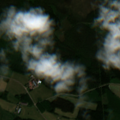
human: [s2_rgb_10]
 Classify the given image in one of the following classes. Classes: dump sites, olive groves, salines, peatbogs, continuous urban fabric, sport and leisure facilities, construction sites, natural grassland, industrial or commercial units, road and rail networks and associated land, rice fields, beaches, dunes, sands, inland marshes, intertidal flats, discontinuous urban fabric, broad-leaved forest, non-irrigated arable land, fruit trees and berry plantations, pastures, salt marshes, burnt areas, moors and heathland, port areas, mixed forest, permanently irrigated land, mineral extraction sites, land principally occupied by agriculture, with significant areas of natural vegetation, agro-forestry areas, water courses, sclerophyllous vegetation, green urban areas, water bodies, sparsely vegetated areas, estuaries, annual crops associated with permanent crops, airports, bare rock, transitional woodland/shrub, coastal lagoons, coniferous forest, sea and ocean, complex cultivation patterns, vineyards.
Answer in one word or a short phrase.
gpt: non-irrigated arable land, land principally occupied by agriculture, with significant areas of natural vegetation, coniferous forest, mixed forest